Question: I have a jTable that contains many tickets and I want to give the user the option to find the ticket he is looking for and highlight that the same way that happens when you click on a ticket.
So as it appears in the following picture. Any ideas of how to highlight the ticket that the user selected? Not change the background color, but to make it look the same as if you have pressed on it.

'''
for (int tableIndex = 0; tableIndex < ticketTable.getRowCount(); tableIndex++) {
if (ticketTableModel.getValueAt(tableIndex, 0).toString().equals(jTextField1.getText()) || ticketTableModel.getValueAt(tableIndex, 1).toString().equals(jTextField1.getText())) {
ticketIndex = tableIndex;
ticketTable.requestFocus();
ticketTable.changeSelection(drawIndex, 0, error, error);
break;
}
}
'''
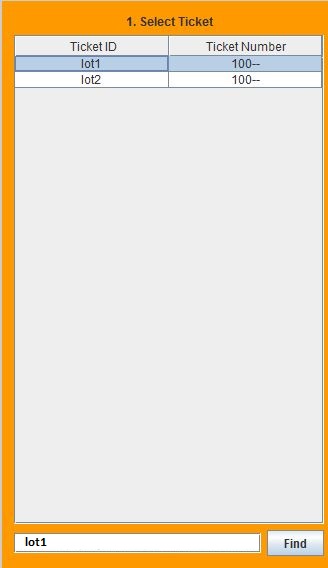
Answer: I believe you are looking to select a row at a certain index? You would do that by setting the selection interval through <URL>.
Applied to your example and with a few corrections:
'''
String txt = jTextField1.getText();
for(int tableIndex = 0; tableIndex < ticketTable.getRowCount(); tableIndex++) {
int rowModelId = ticketTable.convertRowIndexToModel(tableIndex);
if(ticketTableModel.getValueAt(rowModelId,0).equals(txt) || ticketTableModel.getValueAt(rowModelId,1).equals(txt) {
ticketTable.scrollRectToVisible(ticketTable.getCellRect(tableIndex,0));
ticketTable.getSelectionModel().setSelectionInterval(tableIndex,tableIndex);
break;
}
}
'''